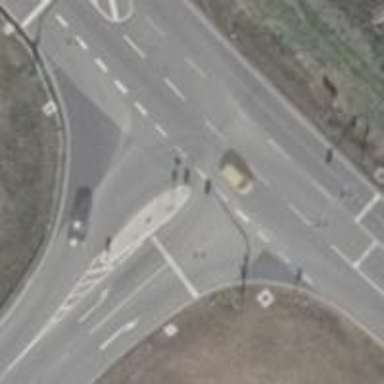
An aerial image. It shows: Road with traffic signals.